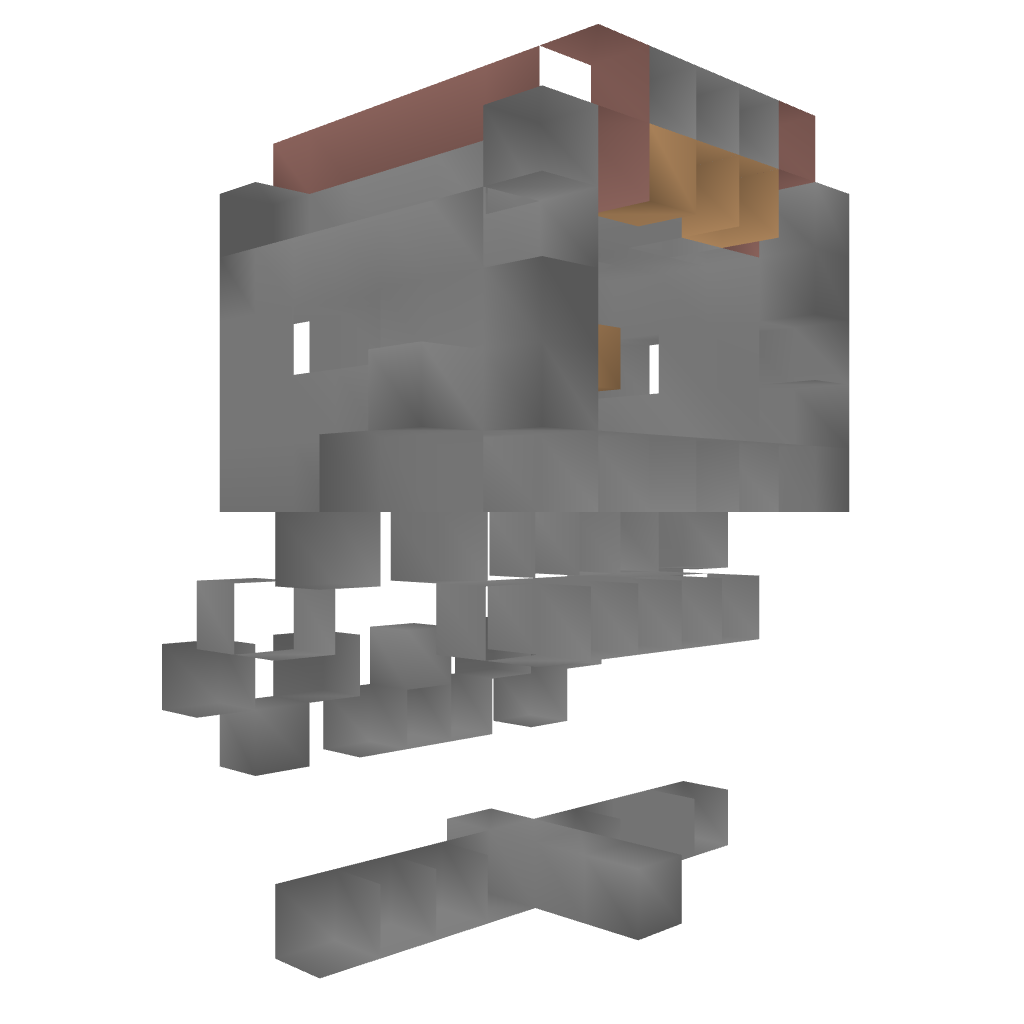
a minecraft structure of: improved  redstone door bad low quality